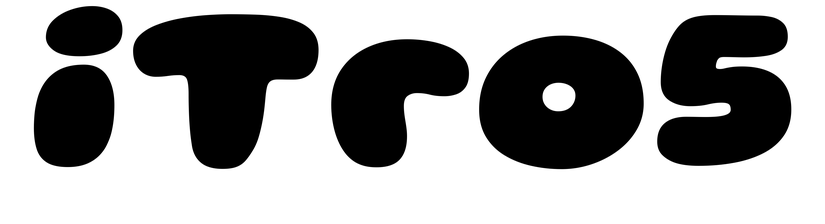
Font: Gluten_Black